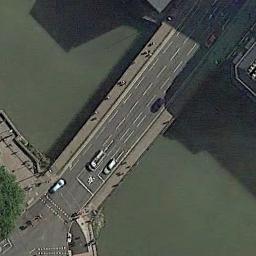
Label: bridge